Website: home-depot
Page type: billing-address
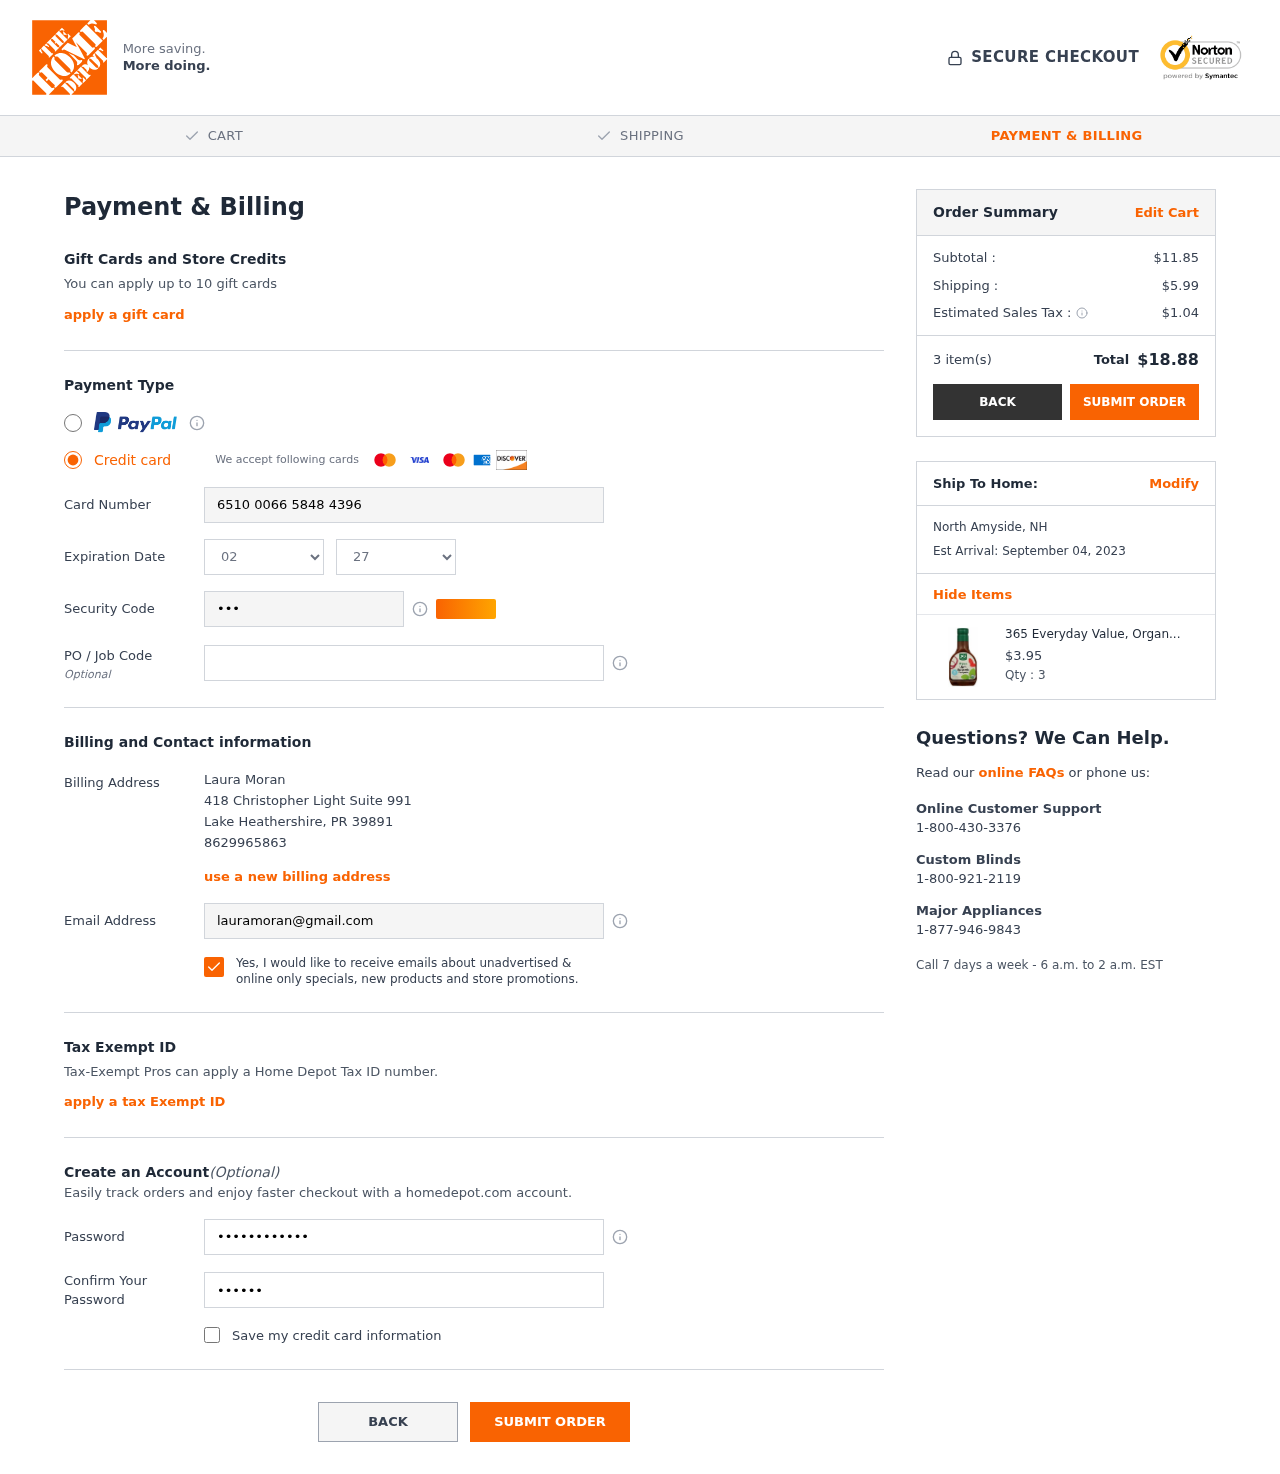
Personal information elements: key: PII_CARD_CVV
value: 300
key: PII_CARD_EXPIRY_MONTH
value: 02
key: PII_CARD_EXPIRY_YEAR
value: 27
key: PII_CARD_NUMBER
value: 6510 0066 5848 4396
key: PII_CITY
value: Lake Heathershire
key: PII_CITY2
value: North Amyside
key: PII_EMAIL
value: lauramoran@gmail.com
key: PII_FULLNAME
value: Laura Moran
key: PII_PHONE
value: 8629965863
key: PII_POSTCODE
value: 39891
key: PII_STATE_ABBR
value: PR
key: PII_STATE_ABBR2
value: NH
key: PII_STREET
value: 418 Christopher Light Suite 991
Product elements: key: PRODUCT1_NAME
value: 365 Everyday Value, Organic Light Balsamic Vinaigrette, 16 fl oz
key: PRODUCT1_PRICE
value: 3.95
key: PRODUCT1_QUANTITY
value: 3
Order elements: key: ORDER_SUBTOTAL
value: $11.85
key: ORDER_SHIPPING_COST
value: $5.99
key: ORDER_TAX
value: $1.04
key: ORDER_NUM_ITEMS
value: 3 item(s)
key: ORDER_TOTAL
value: $18.88
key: ORDER_DELIVERY_DATE
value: Est Arrival: September 04, 2023